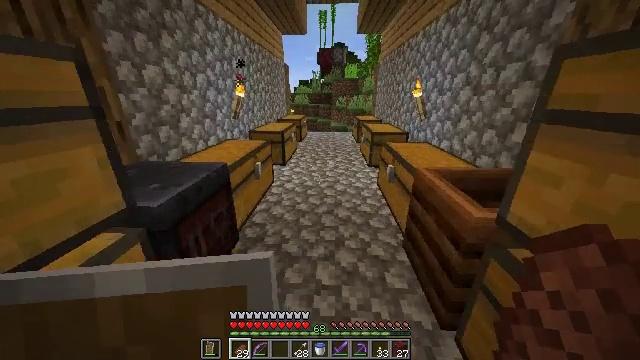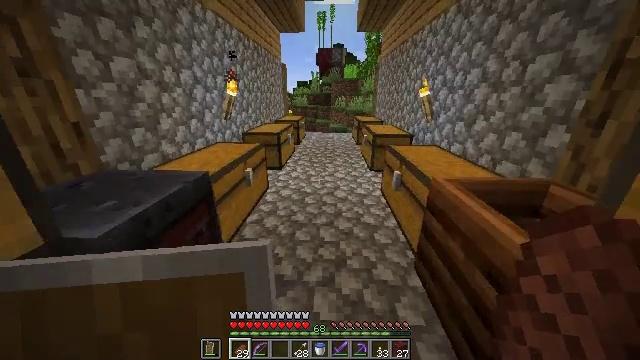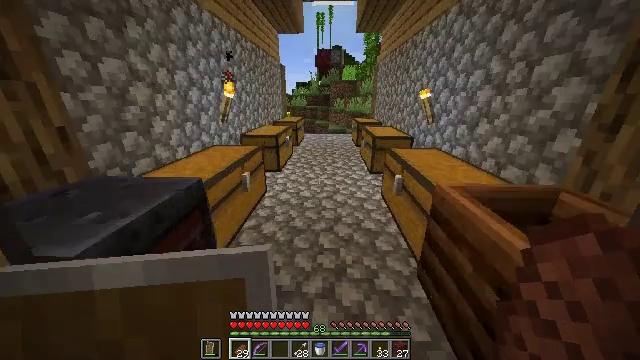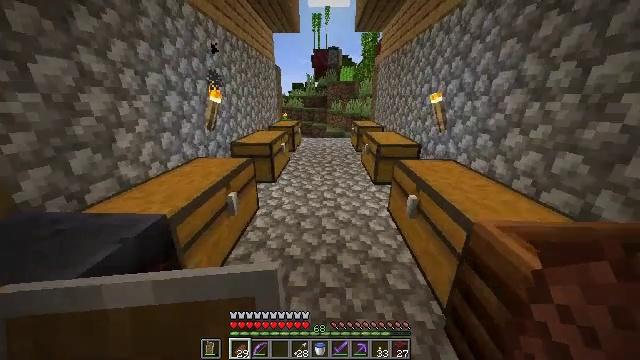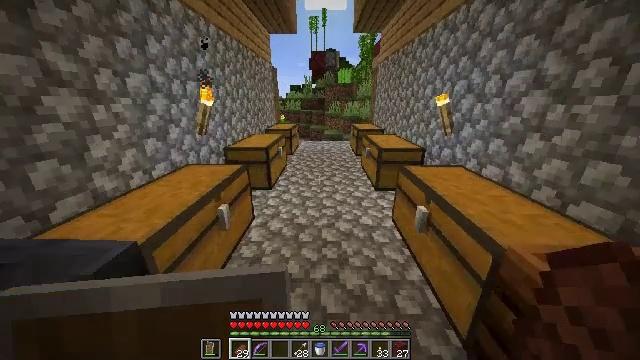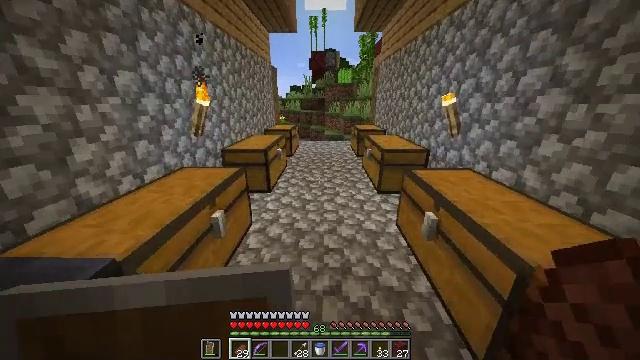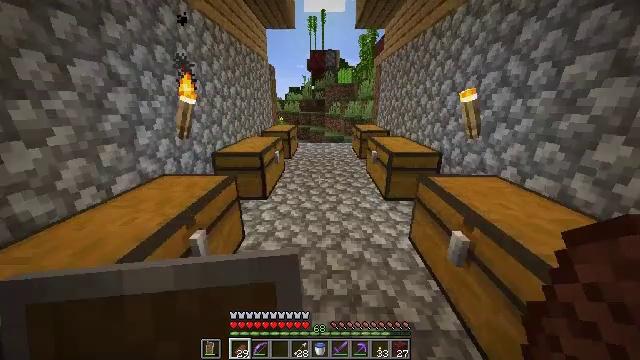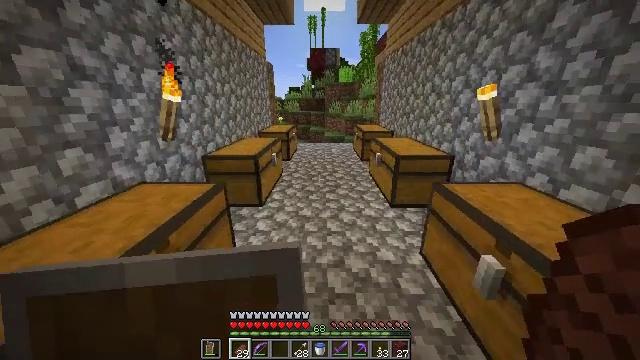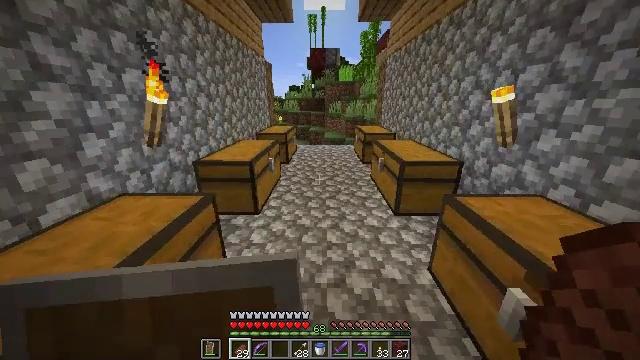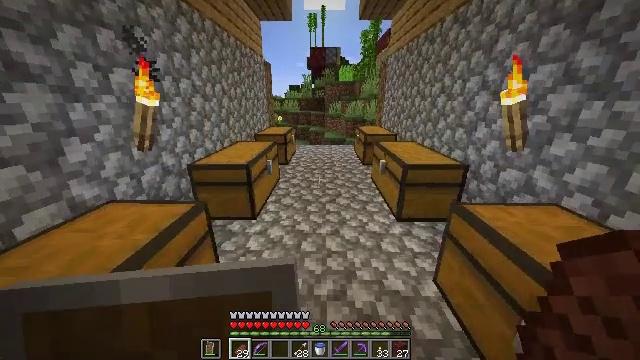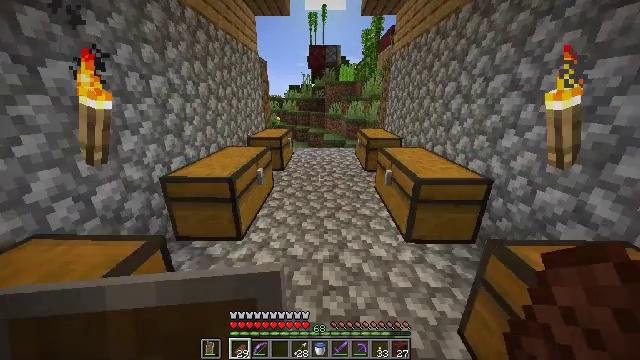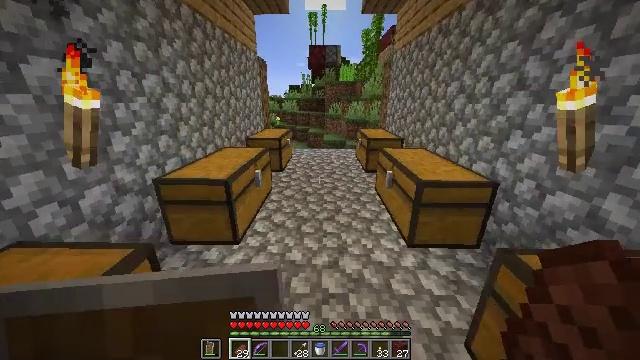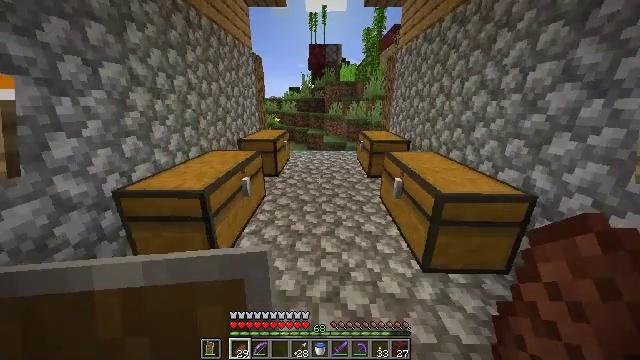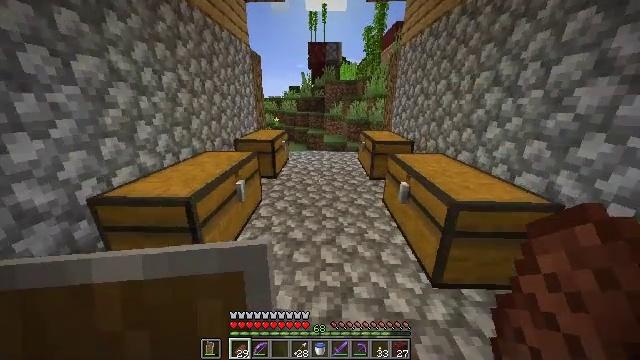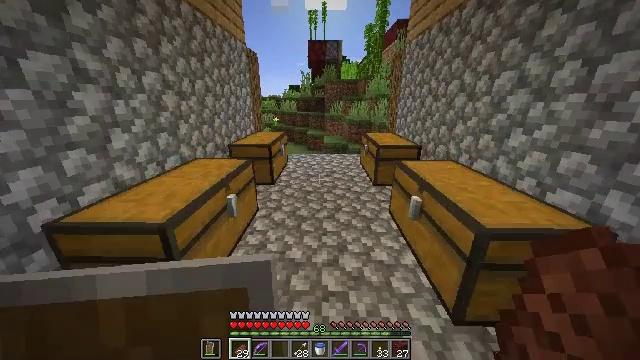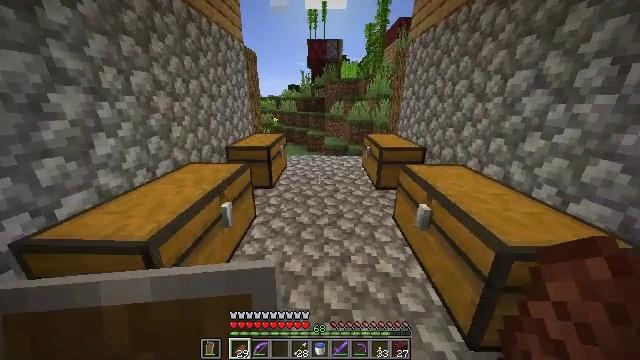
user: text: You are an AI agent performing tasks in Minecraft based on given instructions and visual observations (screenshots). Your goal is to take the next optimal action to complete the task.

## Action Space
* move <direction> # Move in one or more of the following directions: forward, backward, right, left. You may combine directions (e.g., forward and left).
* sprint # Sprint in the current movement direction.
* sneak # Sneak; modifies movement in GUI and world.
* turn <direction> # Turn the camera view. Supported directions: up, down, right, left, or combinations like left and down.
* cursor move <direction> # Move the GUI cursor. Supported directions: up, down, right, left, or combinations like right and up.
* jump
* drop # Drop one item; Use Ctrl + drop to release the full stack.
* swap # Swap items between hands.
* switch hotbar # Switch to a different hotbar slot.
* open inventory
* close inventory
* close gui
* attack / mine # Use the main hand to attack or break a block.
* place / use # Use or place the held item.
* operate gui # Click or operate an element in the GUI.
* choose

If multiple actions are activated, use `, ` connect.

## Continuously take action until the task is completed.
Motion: motion action
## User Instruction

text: Gather a pumpkin block.
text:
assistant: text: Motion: move forward
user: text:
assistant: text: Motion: move forward
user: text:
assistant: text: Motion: move forward
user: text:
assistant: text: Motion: move forward
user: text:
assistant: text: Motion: move forward
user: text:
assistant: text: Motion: move forward
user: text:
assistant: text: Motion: move forward
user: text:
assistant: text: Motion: move forward
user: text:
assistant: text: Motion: move forward
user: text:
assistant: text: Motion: move forward
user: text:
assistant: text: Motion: move forward
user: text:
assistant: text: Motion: move forward
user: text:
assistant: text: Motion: move forward
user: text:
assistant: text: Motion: move forward
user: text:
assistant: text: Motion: move forward
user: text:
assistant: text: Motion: move forward
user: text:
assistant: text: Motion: move forward
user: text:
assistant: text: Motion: move forward
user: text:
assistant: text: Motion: move forward
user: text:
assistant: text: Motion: move forward
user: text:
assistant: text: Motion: move forward
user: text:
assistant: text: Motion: move forward
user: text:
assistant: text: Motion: move forward
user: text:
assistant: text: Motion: move forward
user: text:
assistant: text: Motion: move forward
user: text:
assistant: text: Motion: move forward
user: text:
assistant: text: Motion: move forward
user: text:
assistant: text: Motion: move forward
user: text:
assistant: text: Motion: move forward, turn right
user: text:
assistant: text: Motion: move forward and move left, turn right